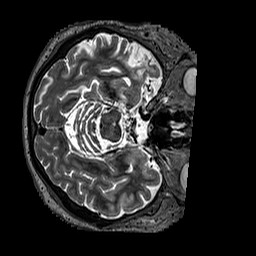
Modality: T2w
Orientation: axial
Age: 68
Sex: female
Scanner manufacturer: siemens
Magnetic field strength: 3 T
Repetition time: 3.2 s
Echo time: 0.567 s